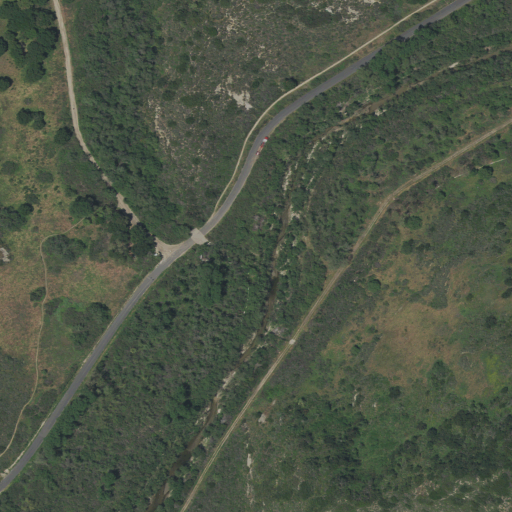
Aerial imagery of valley in California named Wood Canyon containing shrub, woody wetlands, and grassland